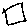
Label: square